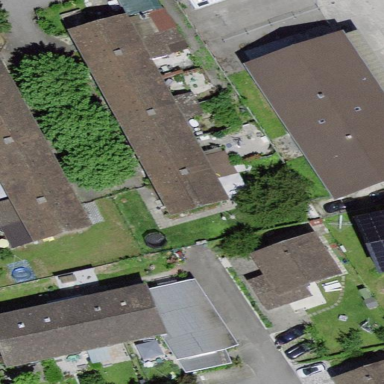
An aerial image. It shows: Terrace building with gabled roof covered in roof tiles.